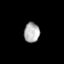
Tissue: lung
Cell type: Endothelial cells
Senescence score: 0.5854
Nuclear area (px): 300
Mean DAPI intensity: 176.433